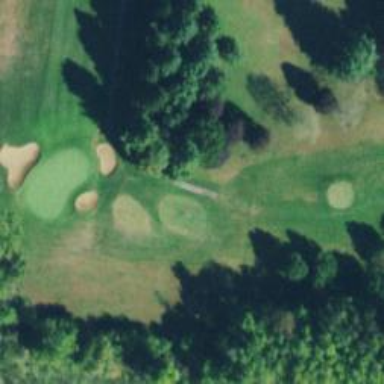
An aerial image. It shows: Grass area designated as golf tee.